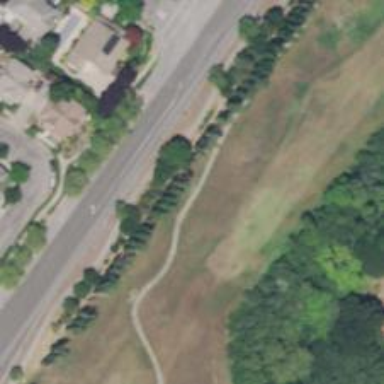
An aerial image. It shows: Path for both road and golf.